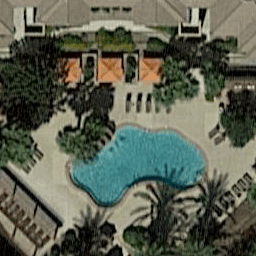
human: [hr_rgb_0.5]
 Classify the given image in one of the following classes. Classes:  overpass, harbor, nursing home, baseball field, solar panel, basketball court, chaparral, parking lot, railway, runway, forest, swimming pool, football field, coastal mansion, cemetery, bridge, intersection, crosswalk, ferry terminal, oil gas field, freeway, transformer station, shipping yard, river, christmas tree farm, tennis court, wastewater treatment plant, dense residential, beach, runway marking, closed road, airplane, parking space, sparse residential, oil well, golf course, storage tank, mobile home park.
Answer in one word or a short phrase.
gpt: swimming pool